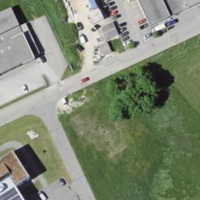
EUNIS habitat code: 52
Species observed at this site:
Tussilago farfara